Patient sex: M
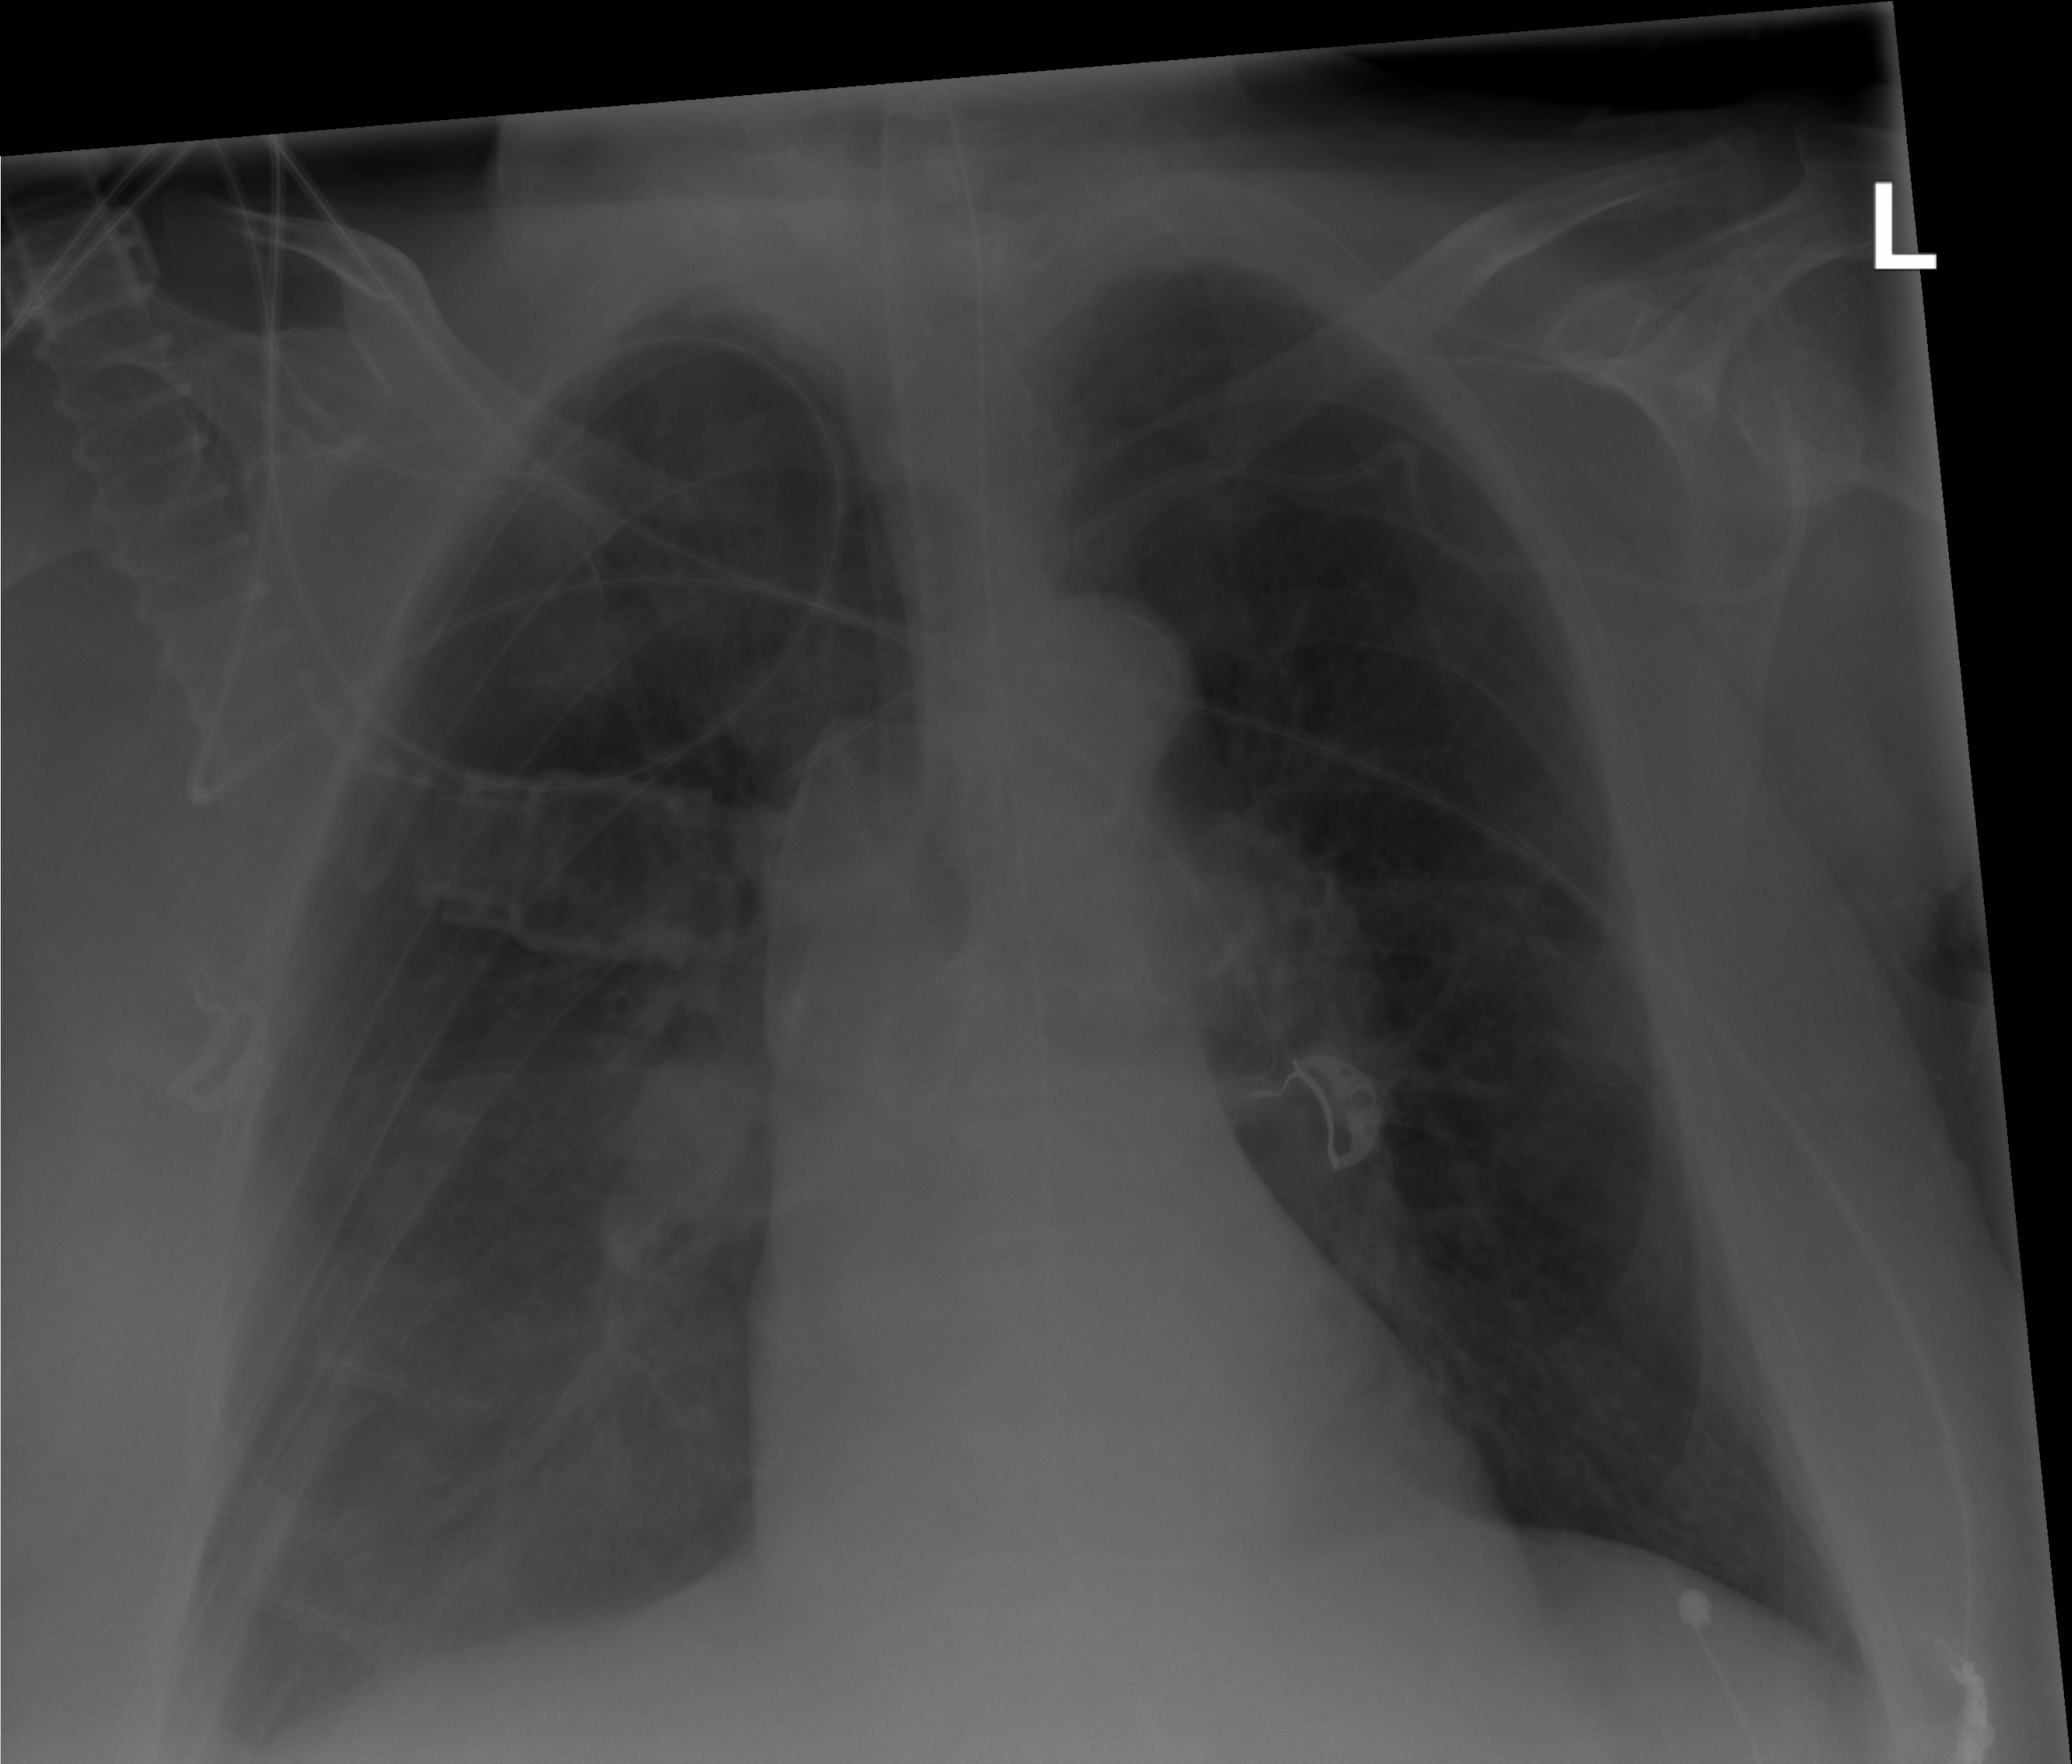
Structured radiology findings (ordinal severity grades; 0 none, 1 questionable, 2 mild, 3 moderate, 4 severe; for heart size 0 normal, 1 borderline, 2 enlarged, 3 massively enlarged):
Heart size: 0
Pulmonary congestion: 0
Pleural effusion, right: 1
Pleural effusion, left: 0
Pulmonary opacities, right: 2
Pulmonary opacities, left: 0
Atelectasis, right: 2
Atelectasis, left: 0